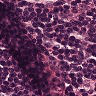
Metastatic tissue present: no